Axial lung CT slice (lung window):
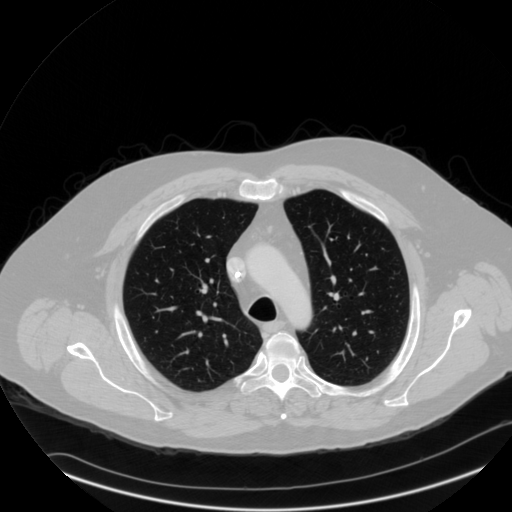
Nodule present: no